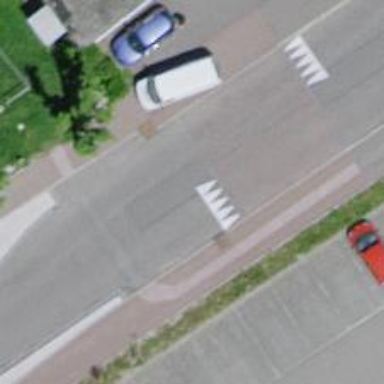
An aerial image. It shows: Residential road with asphalt surface and traffic calming table.